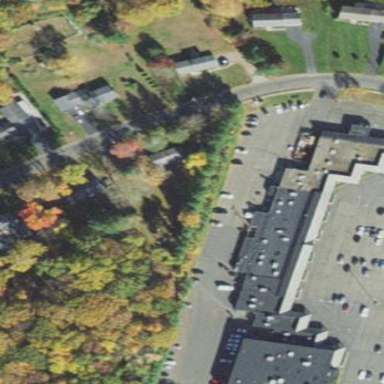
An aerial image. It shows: Retail building.